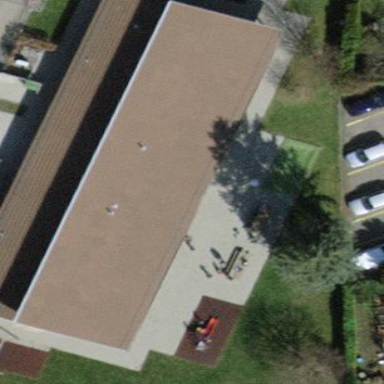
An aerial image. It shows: Kindergarten building.